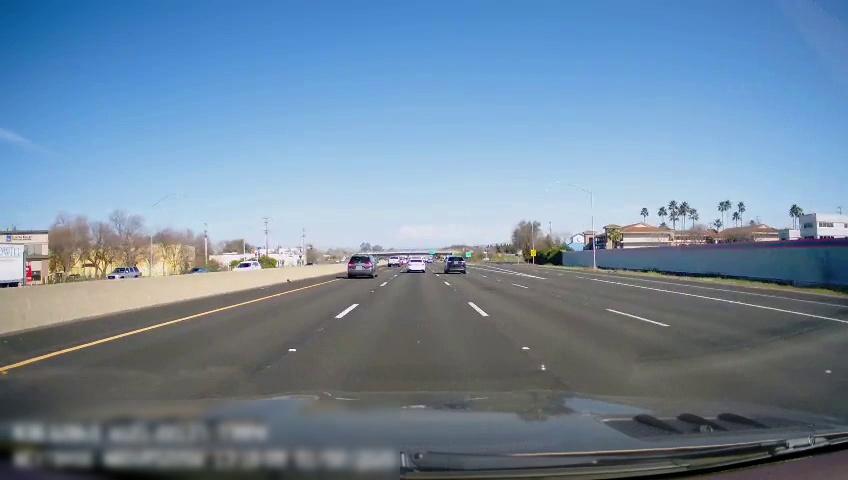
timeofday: Day
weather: Sunny
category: Drivable Space
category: Vehicles | SUV
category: Vehicles | Truck
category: Vehicles | Car
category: Vehicles | SUV
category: Vehicles | Truck
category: Vehicles | SUV
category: Vehicles | SUV
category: Lanes | Current Lane
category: Lanes | Current Lane
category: Lanes | Current Lane
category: Lanes | Alternate Lane
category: Lanes | Alternate Lane
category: Lanes | Alternate Lane
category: Lanes | Alternate Lane